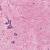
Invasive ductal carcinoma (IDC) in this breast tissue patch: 0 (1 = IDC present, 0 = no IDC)